Platform: macOS
Application: Chrome
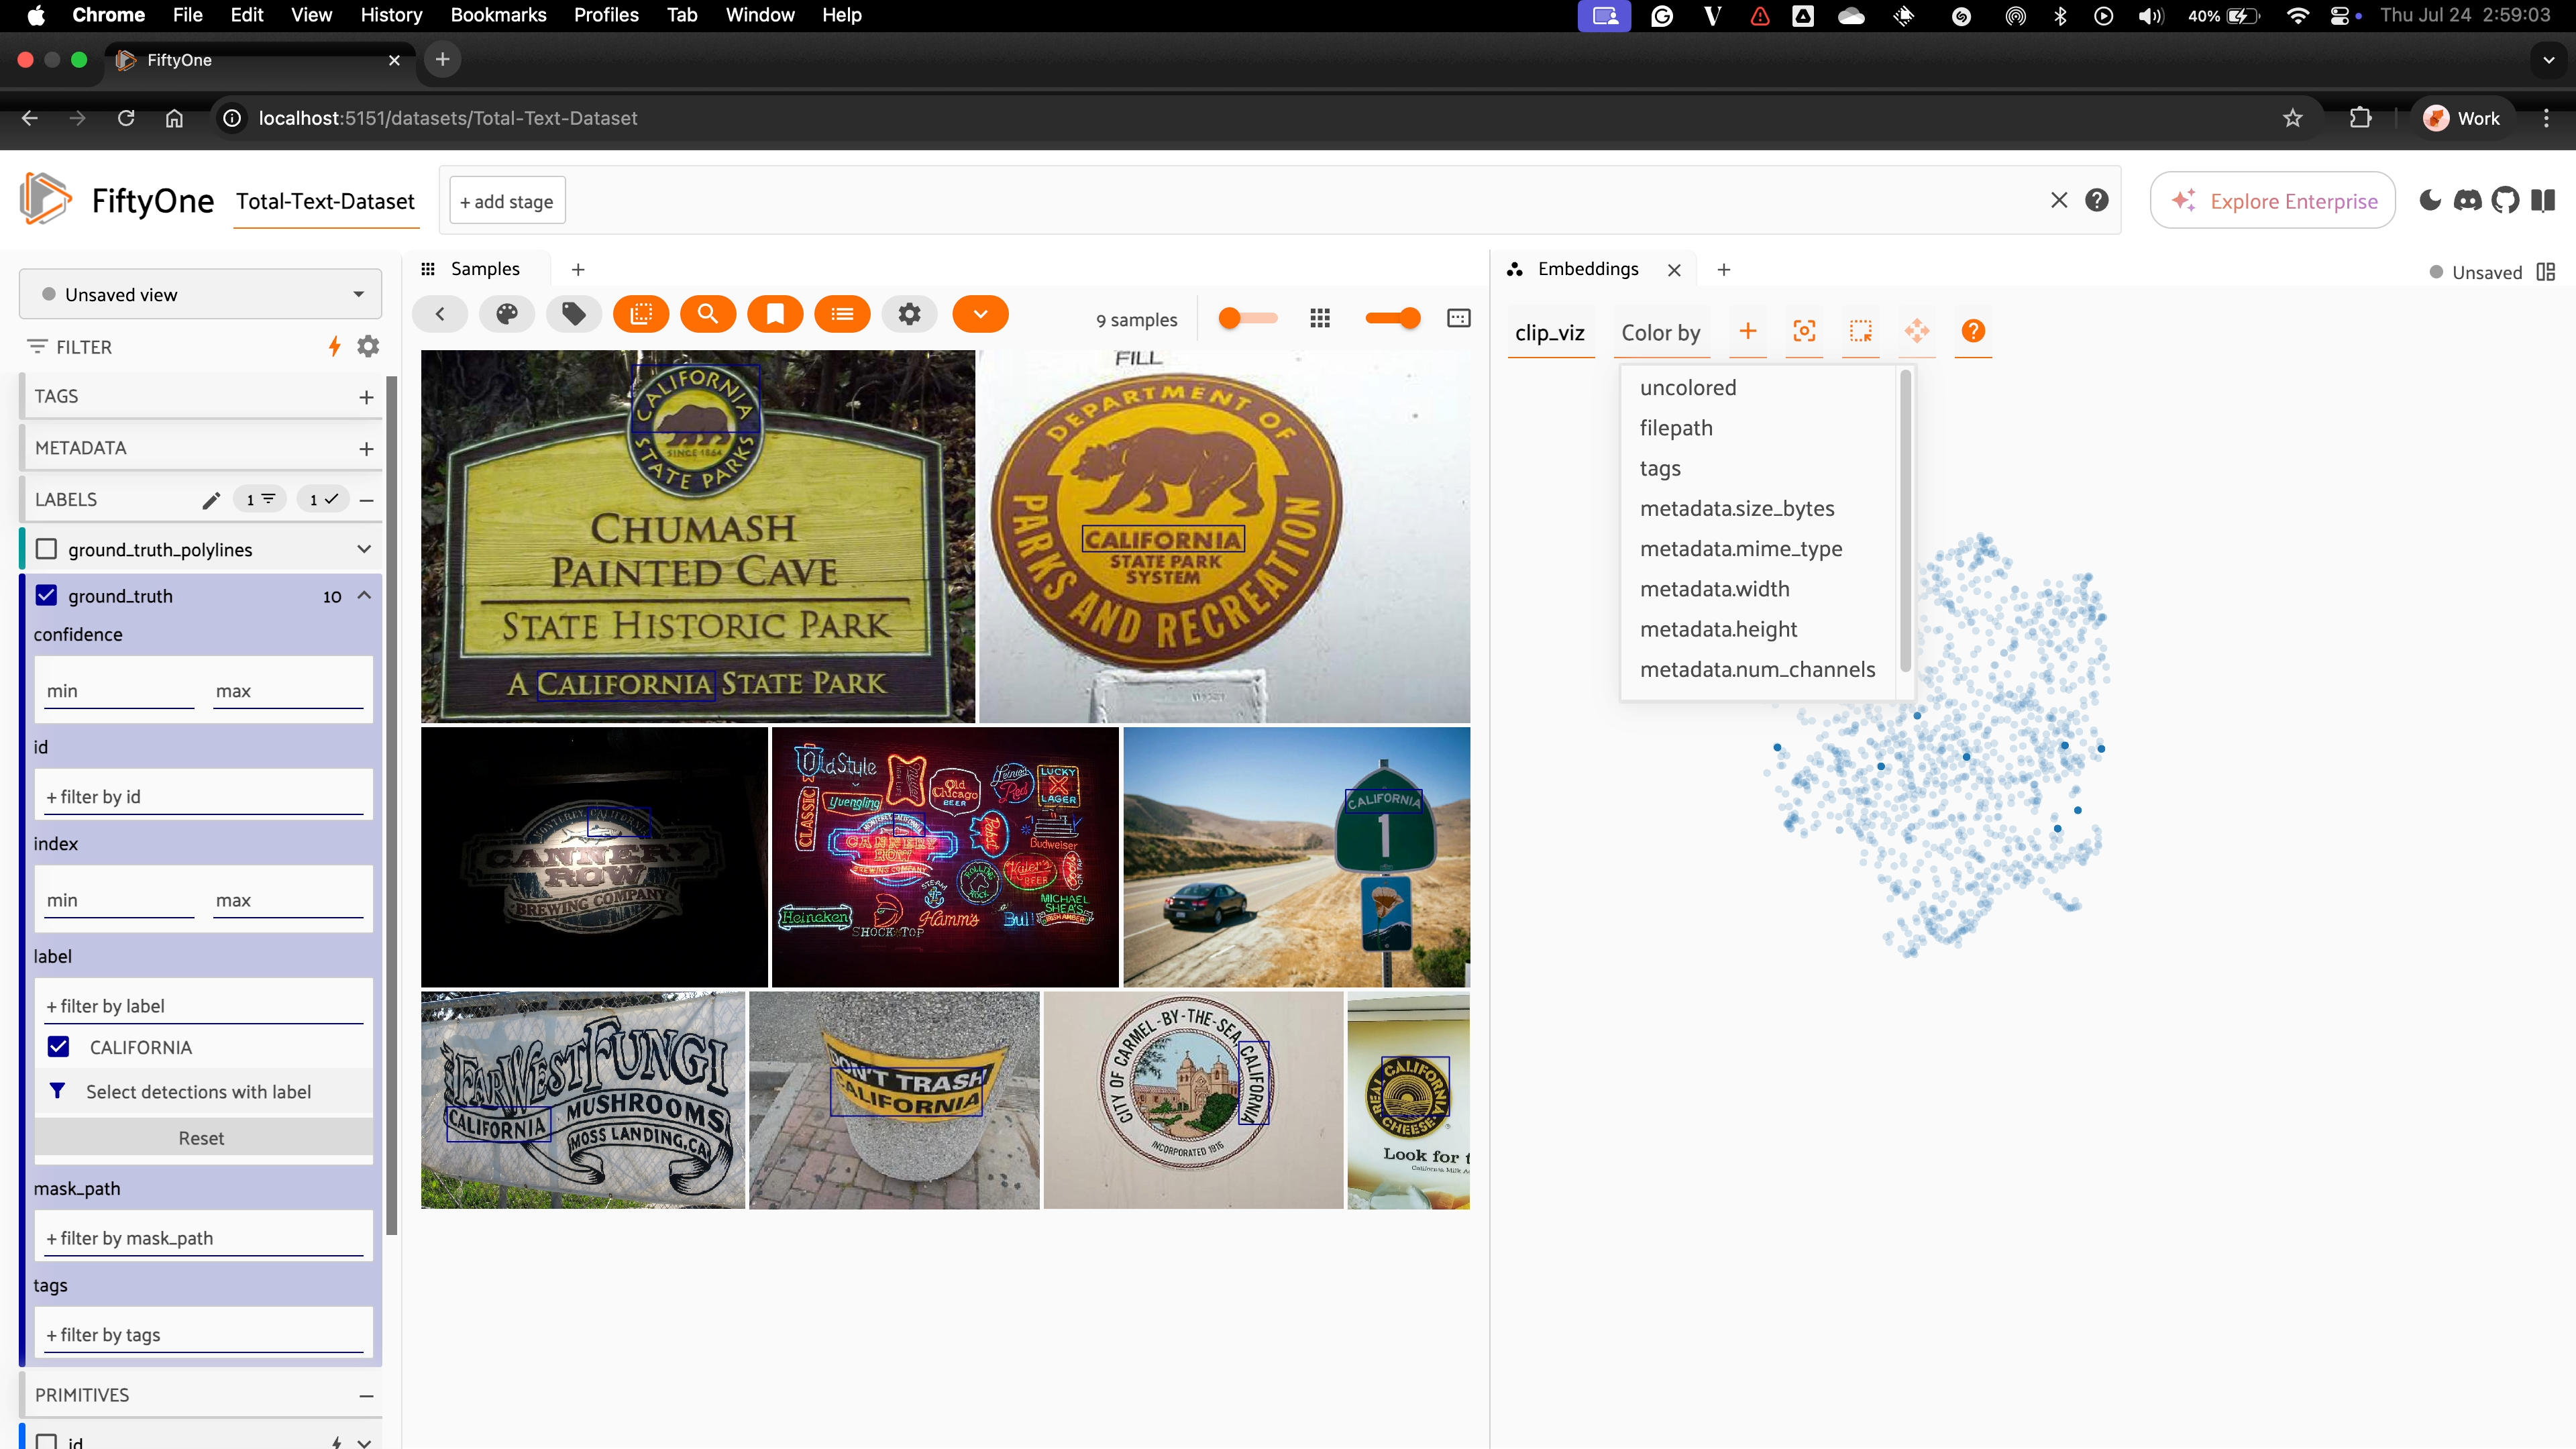
action_type: click

task_description: Color embeddings in the embedding panel by metadata.height
action_type: select
element_info: Menu Item

task_description: Clear the filter applied to labels field
action_type: click
element_info: Icon

task_description: Clear the labels that are shown in the samples panel
action_type: click
element_info: Icon

task_description: Add more labels to filter by
action_type: select
element_info: Menu Item
task_description: Reset the filter applied to the ground_truth label field
action_type: click
element_info: Button

task_description: What label are the samples in the samples panel currently filtered to?
action_type: hover
element_info: Text

task_description: Which brain key is currently being visualized in the embeddings panel?
action_type: hover
element_info: Text